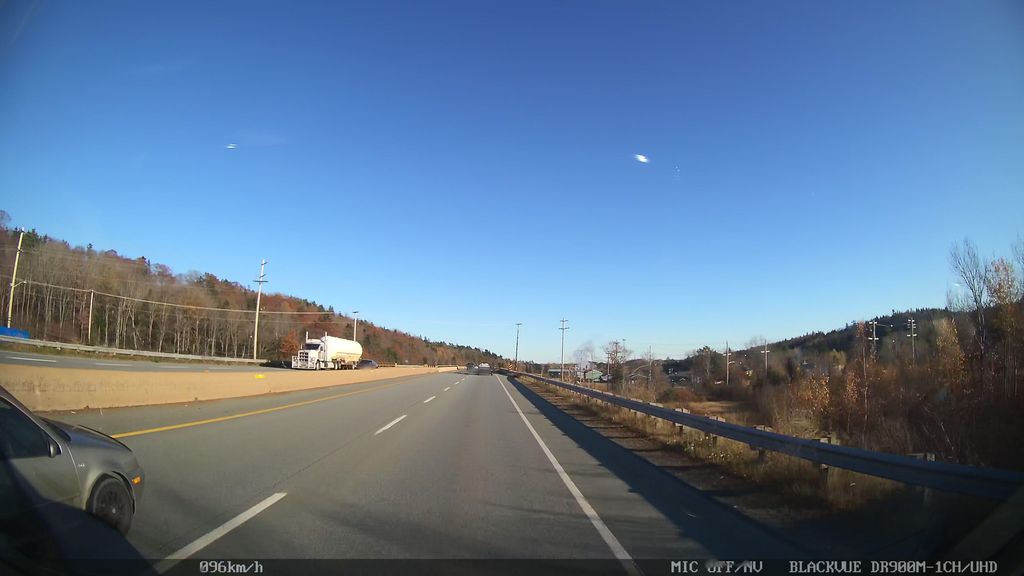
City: halifax